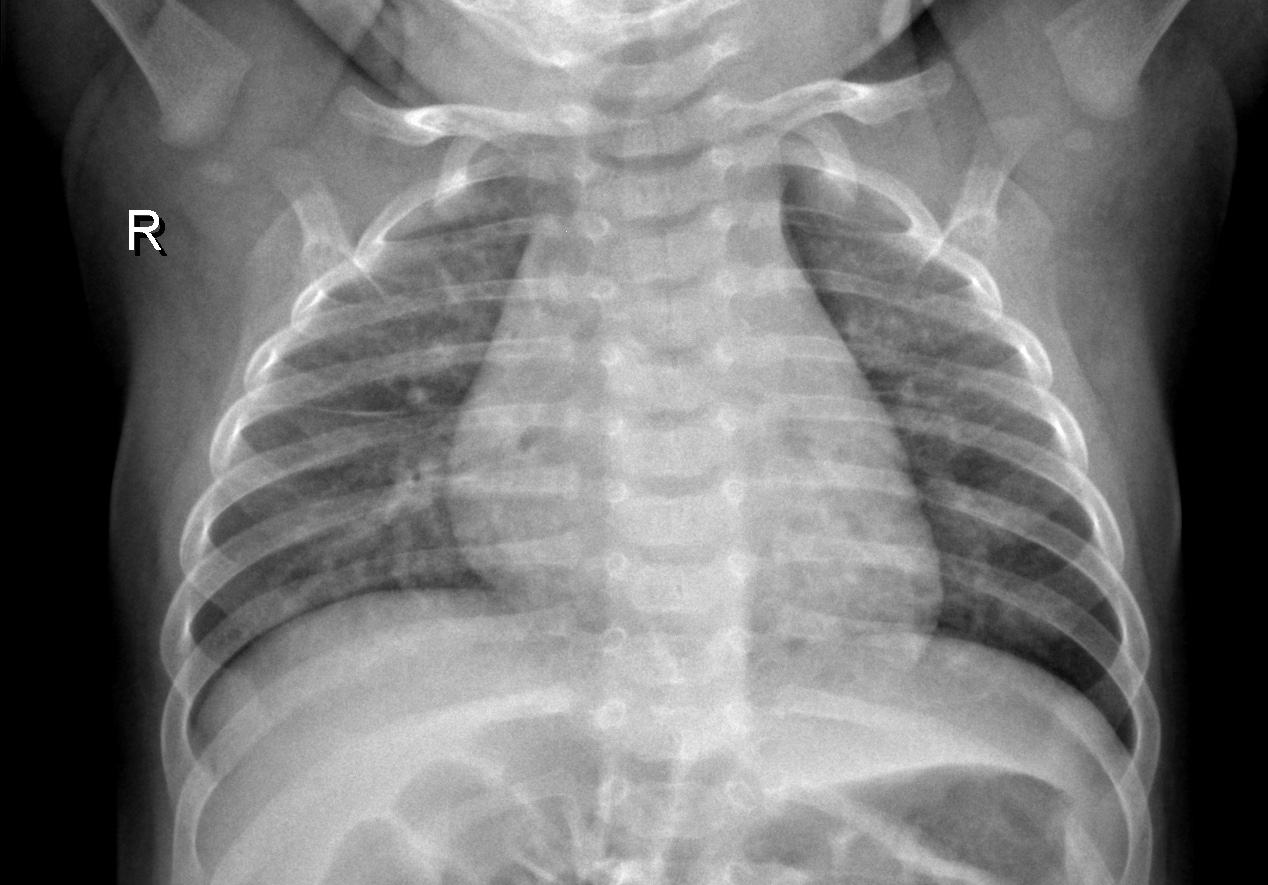
Diagnosis: NORMAL